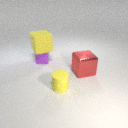
large yellow rubber cube above small purple rubber cube